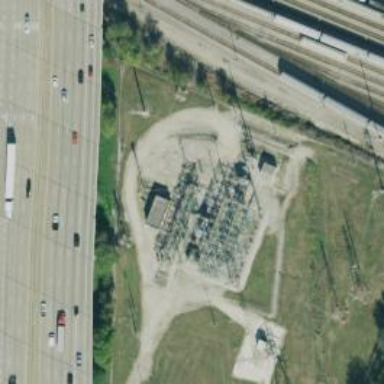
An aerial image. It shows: Switchgear related to power.